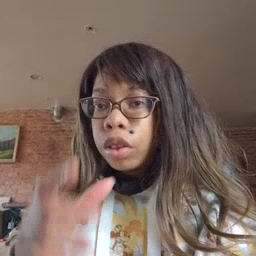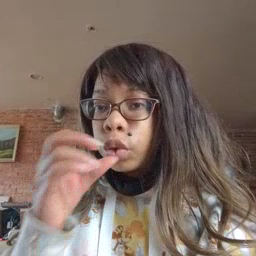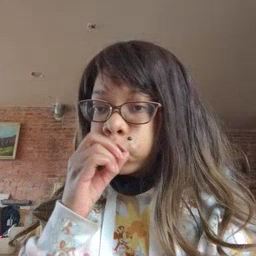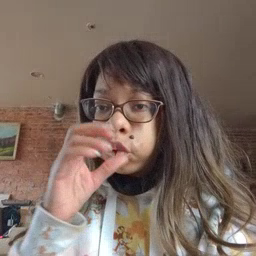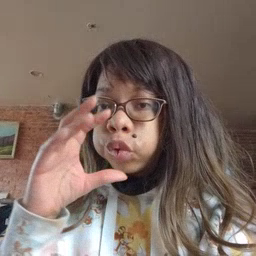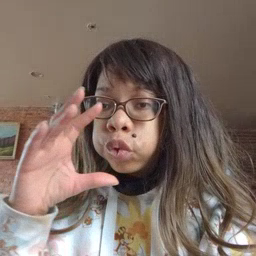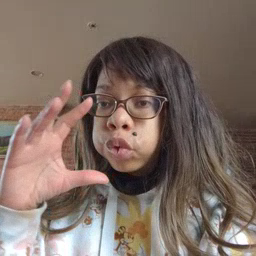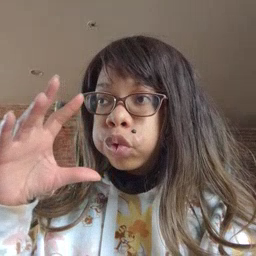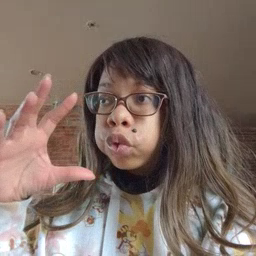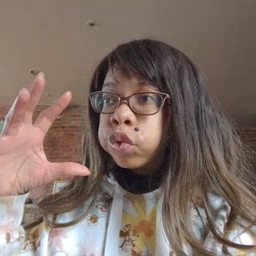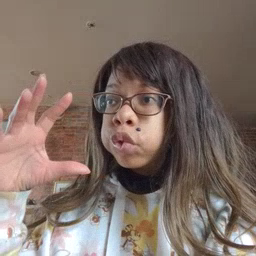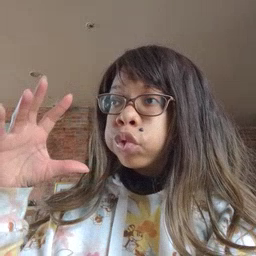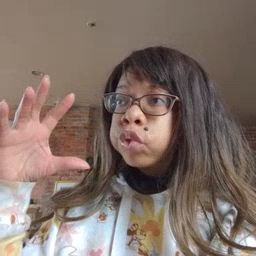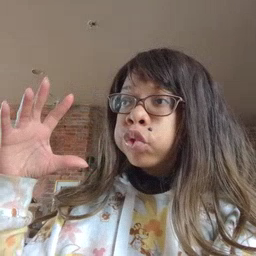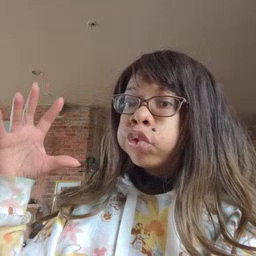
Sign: balloon